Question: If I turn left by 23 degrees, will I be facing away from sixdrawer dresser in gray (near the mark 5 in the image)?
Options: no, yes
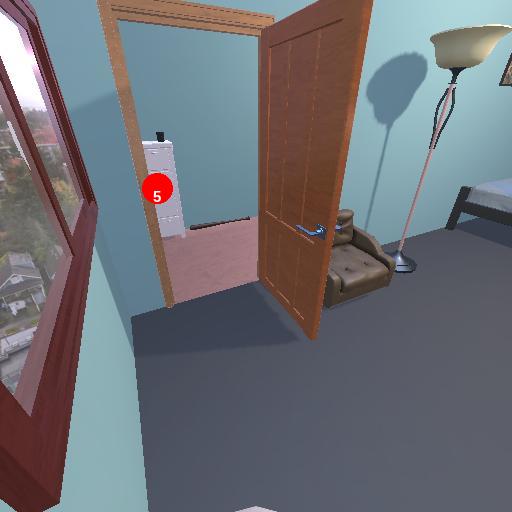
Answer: no